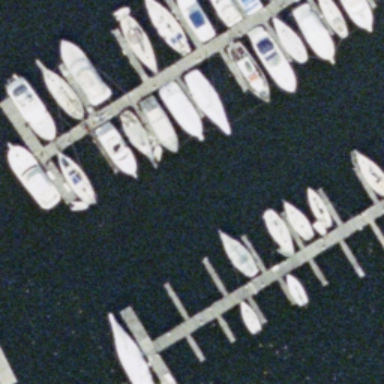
Lots of boats docked at the harbor and the water is deep blue .